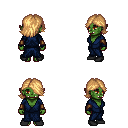
a pixel art fantasy rpg character, female body template, orc, green skin, blue robe, teal pants, light blonde swoop hairstyle, cloth bracers, black shoes, four views (front, back, left, right), 2x2 character sprite sheet, small pixel art, hard edges, no anti-aliasing